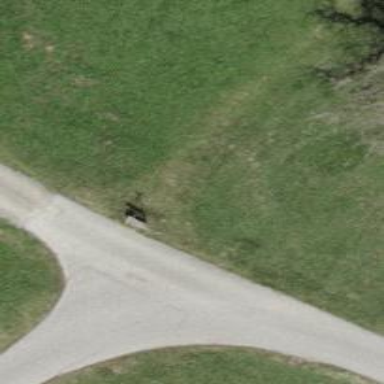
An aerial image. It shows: Bench for seating.